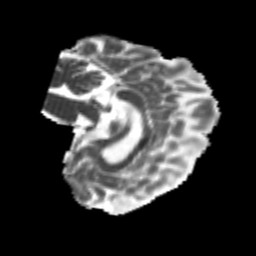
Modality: MD
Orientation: sagittal
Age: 25
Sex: female
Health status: healthy
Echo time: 0.074 s